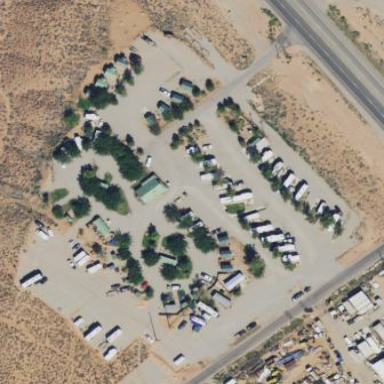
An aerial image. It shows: Caravan site with sanitary dump station available.